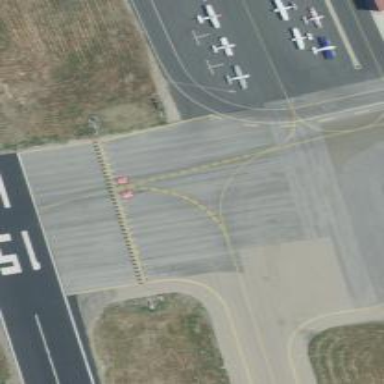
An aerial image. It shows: Image of taxiway at airport.